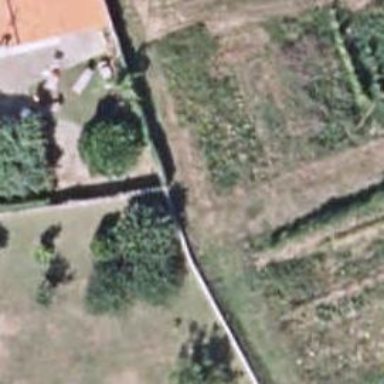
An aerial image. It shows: Fence is in the image.